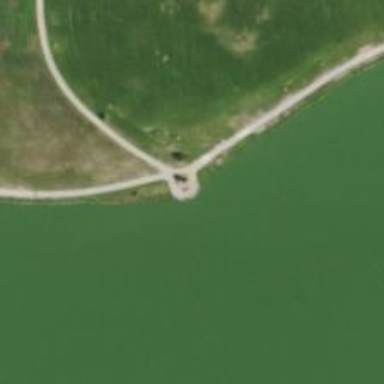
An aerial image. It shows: Path on bridge.